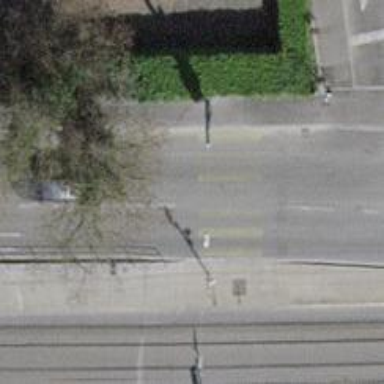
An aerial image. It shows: Road crossing with traffic signals.